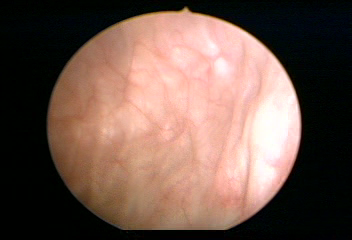
Modality: WLC
Class: Normal mucosa
Bladder cancer association: No